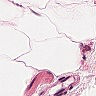
Metastatic tissue present: no